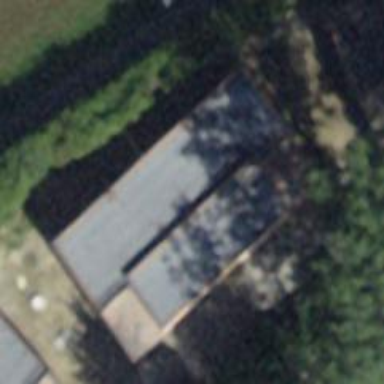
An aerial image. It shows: Bungalow with flat roof.